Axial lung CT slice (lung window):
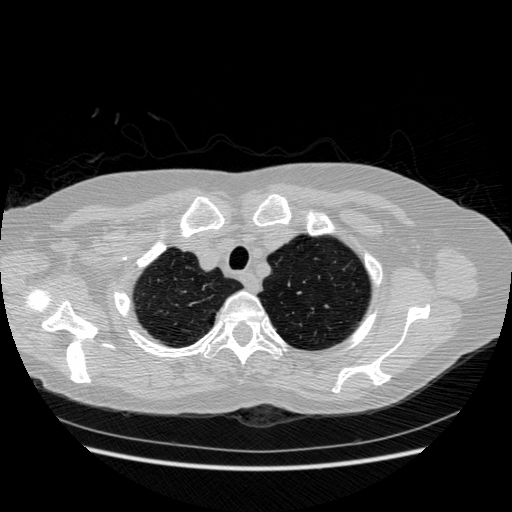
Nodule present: no